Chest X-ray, PA view. Patient: 25 years old, sex M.
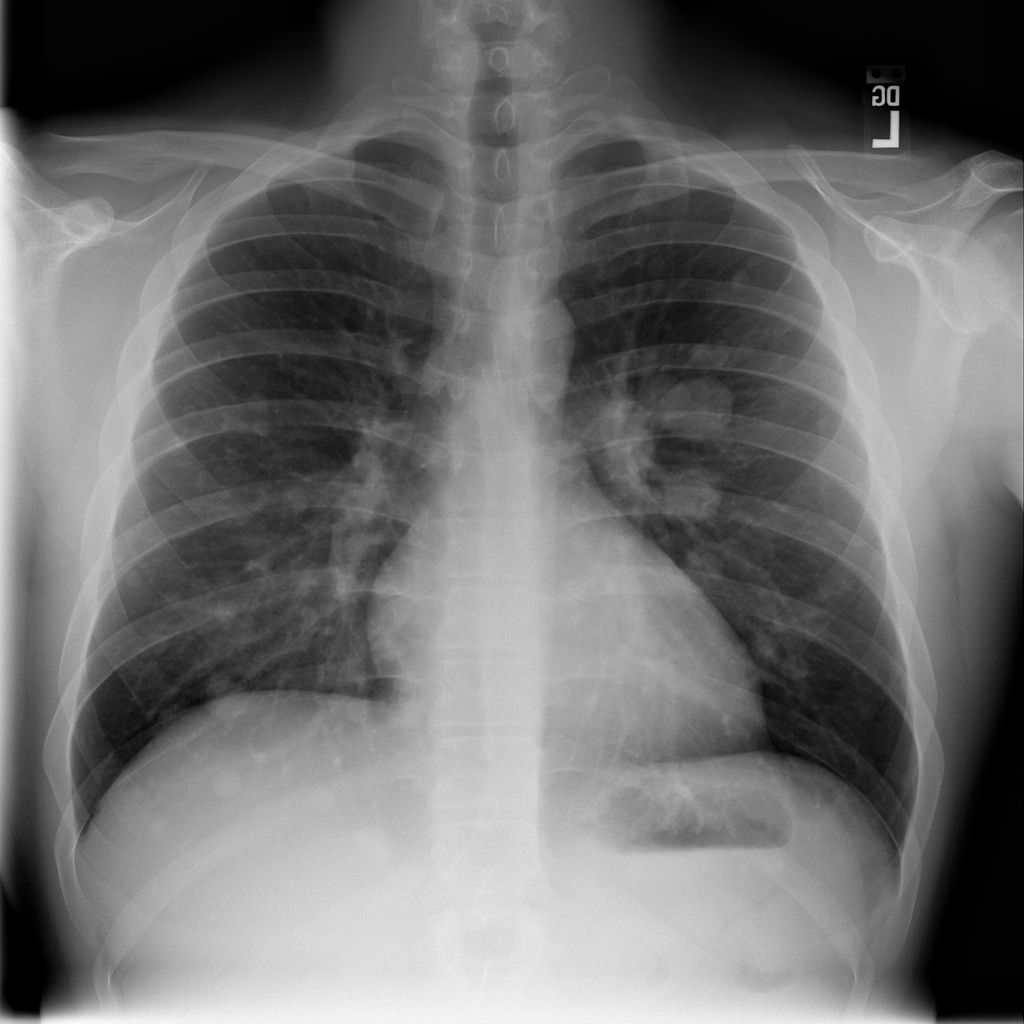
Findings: No Finding